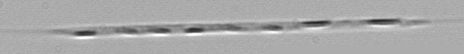
Label: Rhizosolenia